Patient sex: F
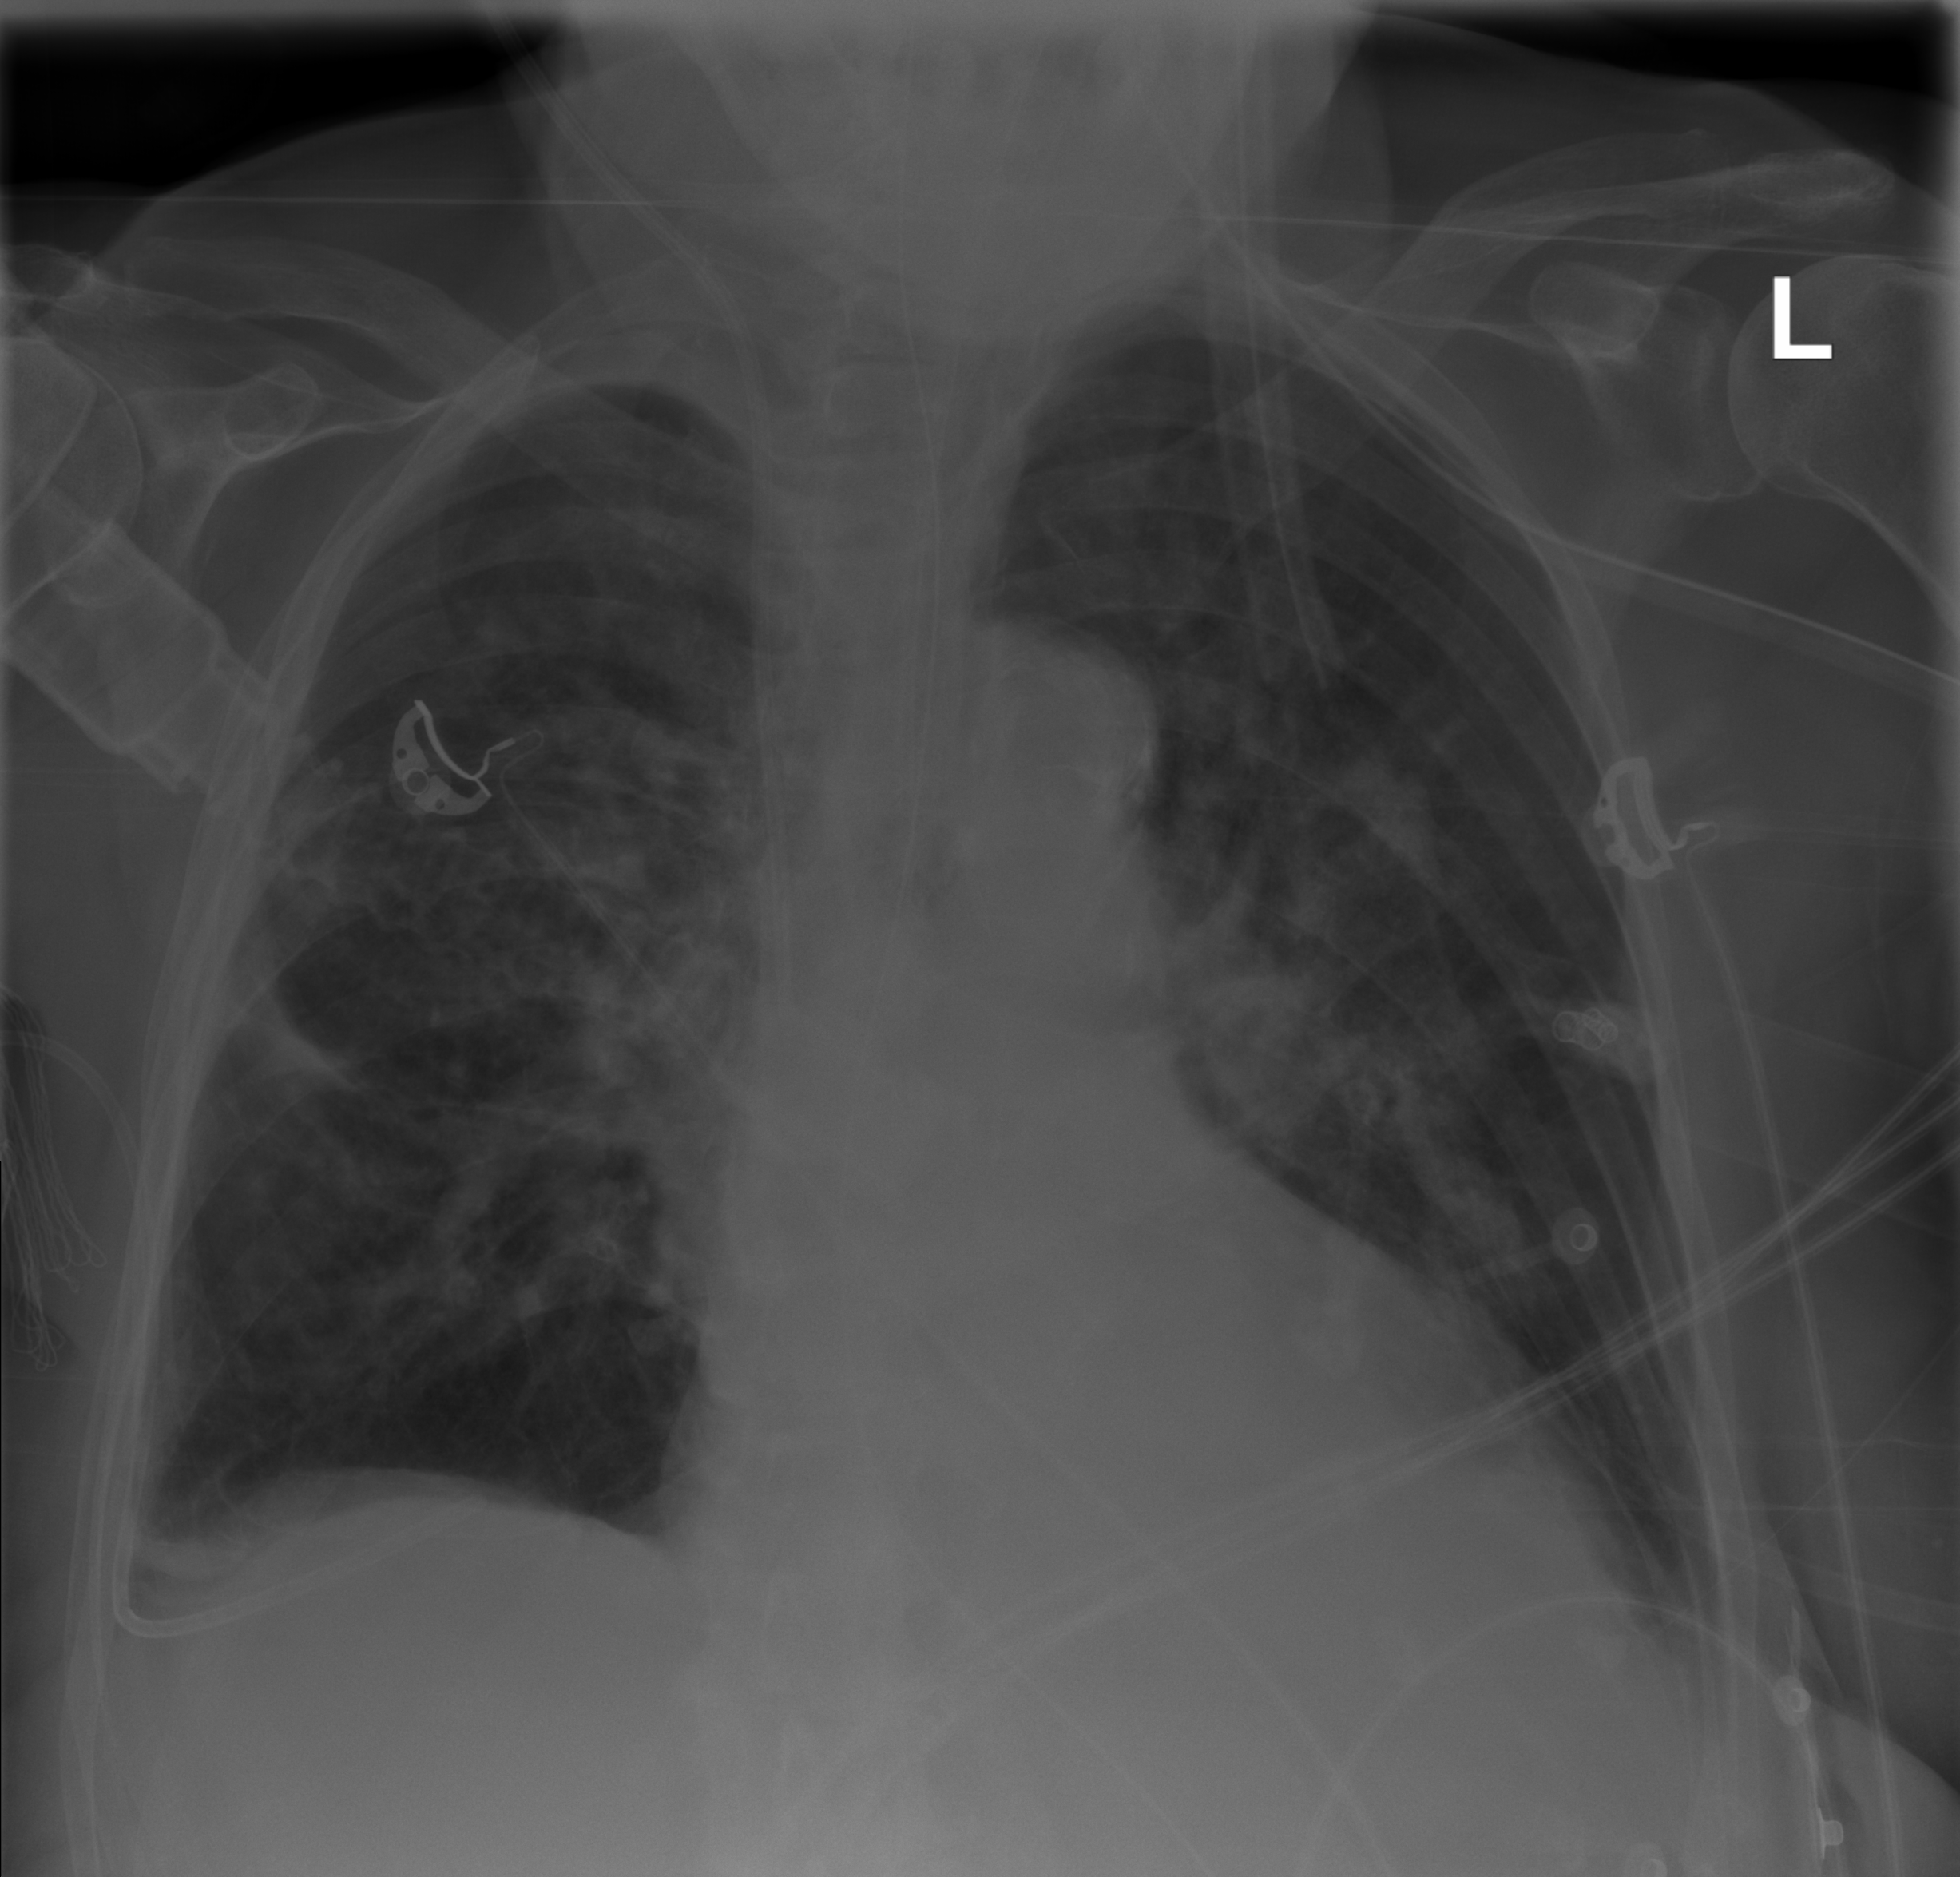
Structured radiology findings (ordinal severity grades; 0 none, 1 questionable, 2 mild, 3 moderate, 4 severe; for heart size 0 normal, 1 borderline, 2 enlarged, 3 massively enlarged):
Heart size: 2
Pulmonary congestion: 2
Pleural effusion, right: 2
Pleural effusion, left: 2
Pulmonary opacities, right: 2
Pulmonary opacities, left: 0
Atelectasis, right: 3
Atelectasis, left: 0